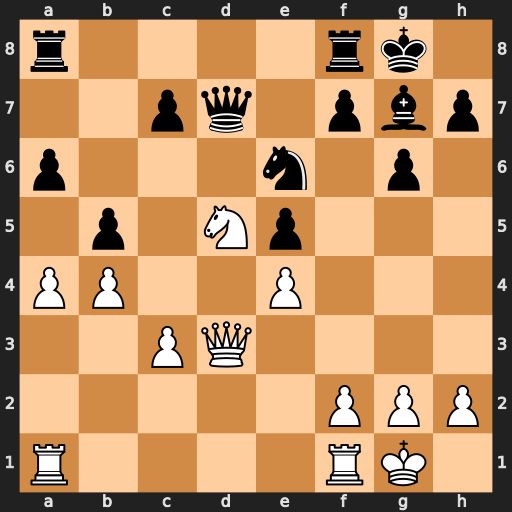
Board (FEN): r4rk1/2pq1pbp/p3n1p1/1p1Np3/PP2P3/2PQ4/5PPP/R4RK1
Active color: w
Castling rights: -
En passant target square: -
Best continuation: Nf6+ Bxf6 Qxd7 Rad8 Qc6 Rd6 Qb7